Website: macys
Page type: billing-address
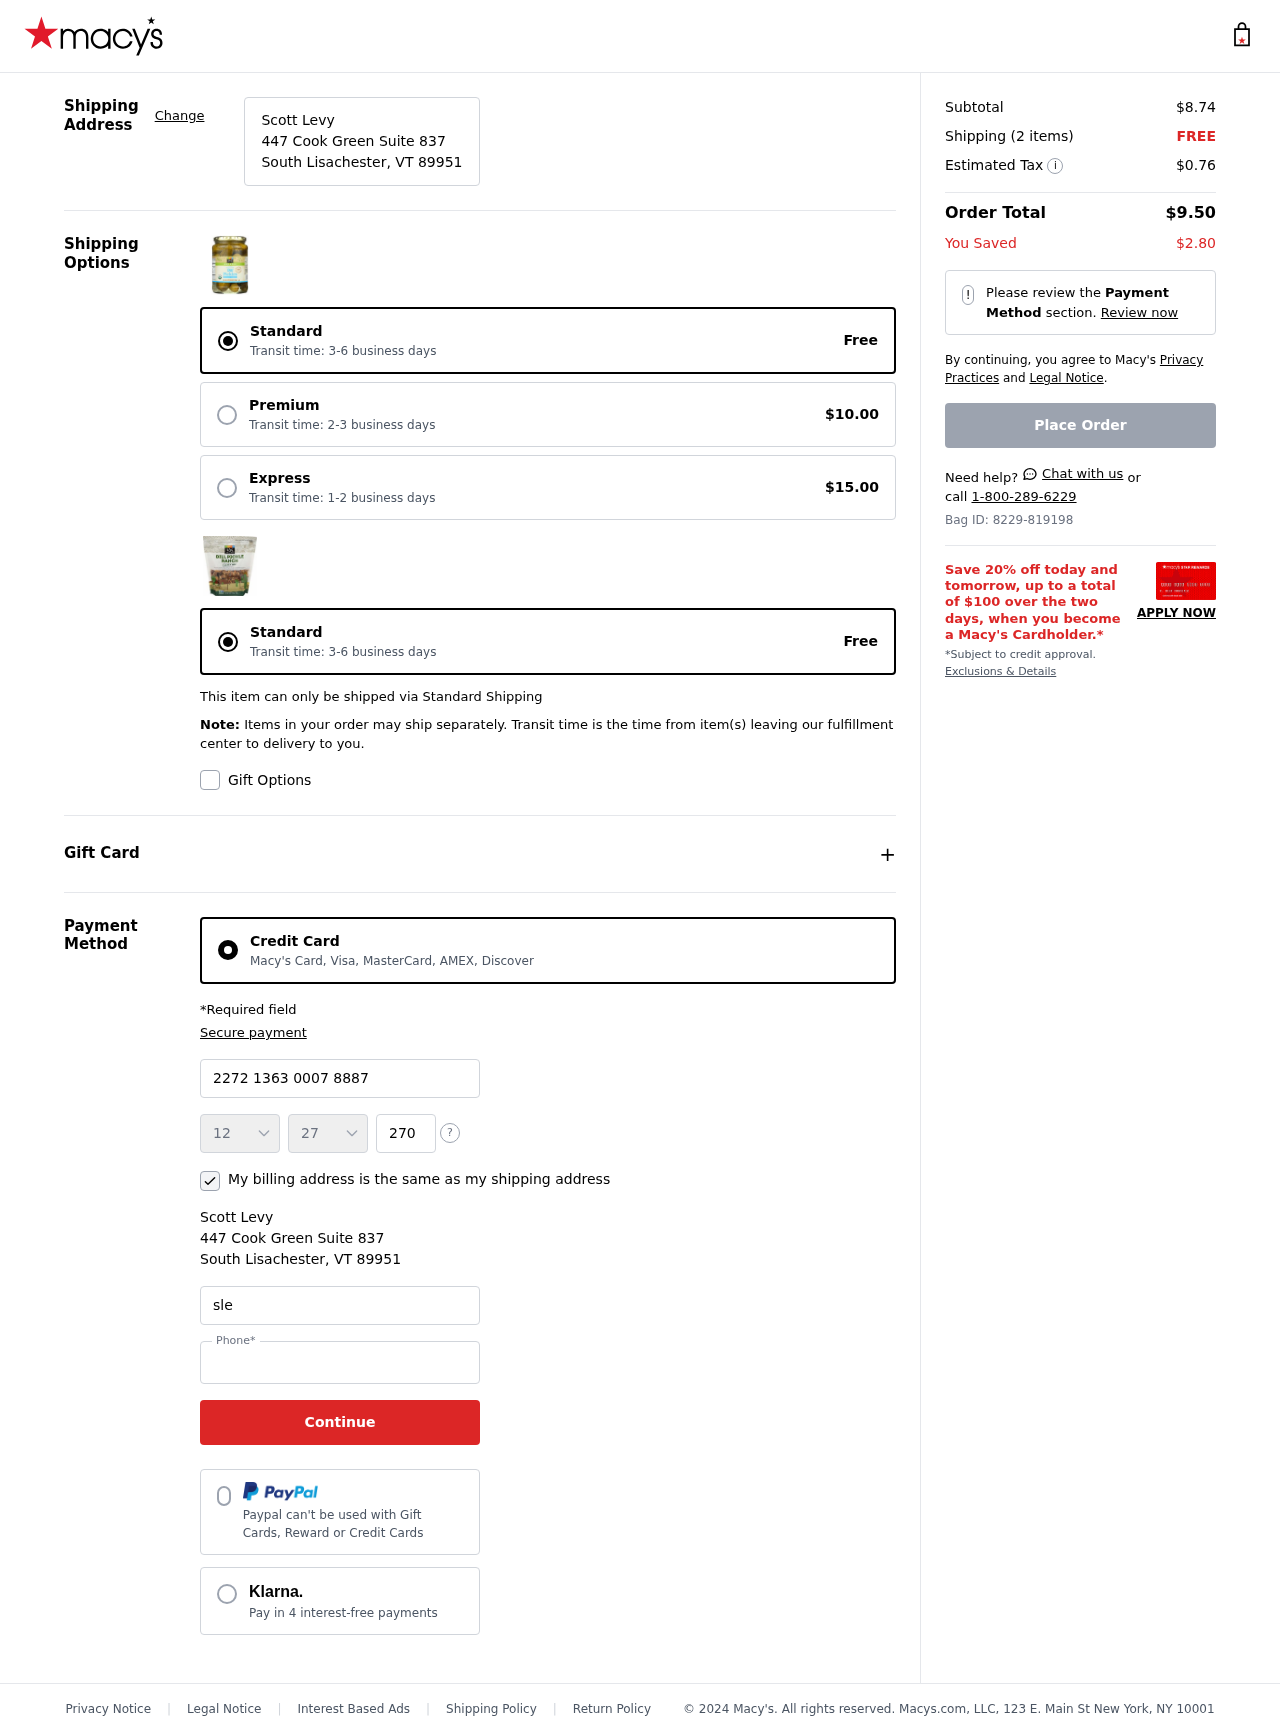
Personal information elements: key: PII_CARD_CVV
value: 270
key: PII_CARD_EXPIRY_MONTH
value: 12
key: PII_CARD_EXPIRY_YEAR
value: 27
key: PII_CARD_NUMBER
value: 2272 1363 0007 8887
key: PII_CITY_STATE_ZIP
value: South Lisachester, VT 89951
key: PII_EMAIL
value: slevy@hotmail.com
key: PII_FULLNAME
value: Scott Levy
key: PII_PHONE
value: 3718001806
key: PII_STREET
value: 447 Cook Green Suite 837
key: PII_FULLNAME2
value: Scott Levy
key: PII_STREET2
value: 447 Cook Green Suite 837
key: PII_CITY_STATE_ZIP2
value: South Lisachester, VT 89951
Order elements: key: ORDER_SUBTOTAL
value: $8.74
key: ORDER_NUM_ITEMS
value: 2
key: ORDER_SHIPPING_COST
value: FREE
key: ORDER_TAX
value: $0.76
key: ORDER_TOTAL
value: $9.50
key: ORDER_SAVINGS
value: $2.80
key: ORDER_ID
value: Bag ID: 8229-819198